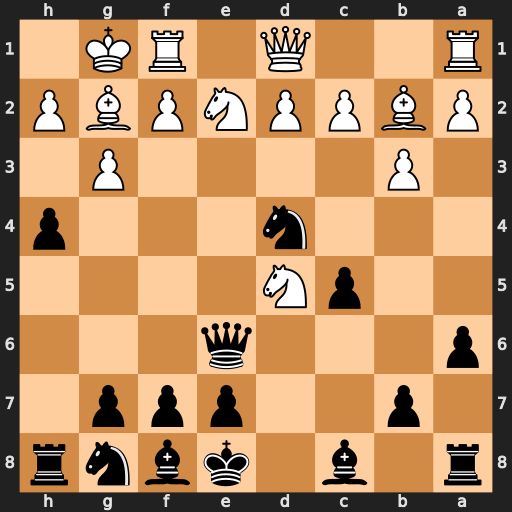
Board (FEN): r1b1kbnr/1p2ppp1/p3q3/2pN4/3n3p/1P4P1/PBPPNPBP/R2Q1RK1
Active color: b
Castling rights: kq
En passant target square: -
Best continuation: Nxe2+ Qxe2 Qxe2